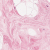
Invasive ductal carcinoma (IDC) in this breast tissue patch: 0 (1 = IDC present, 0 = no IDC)